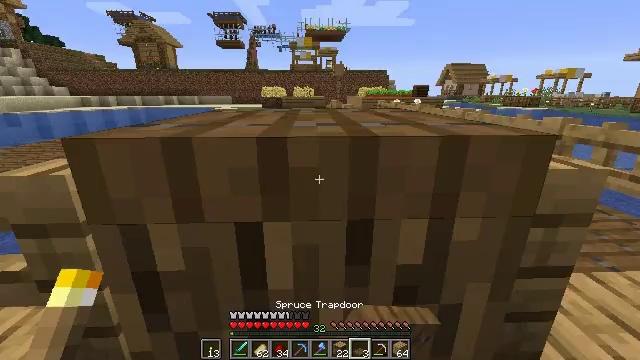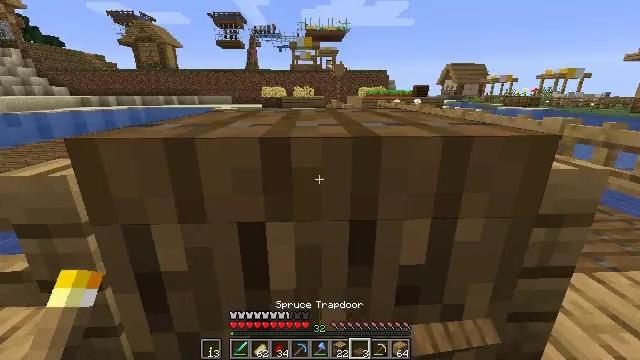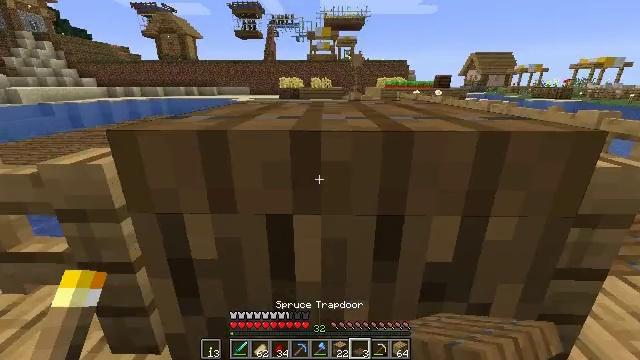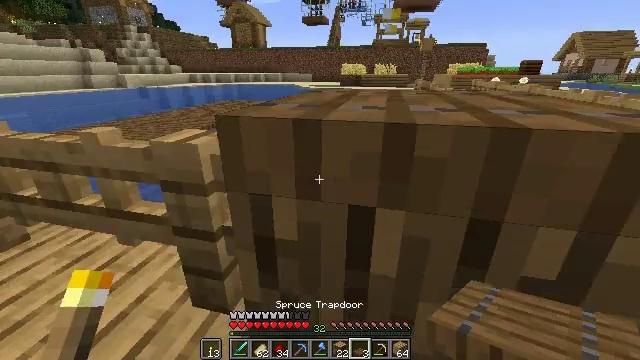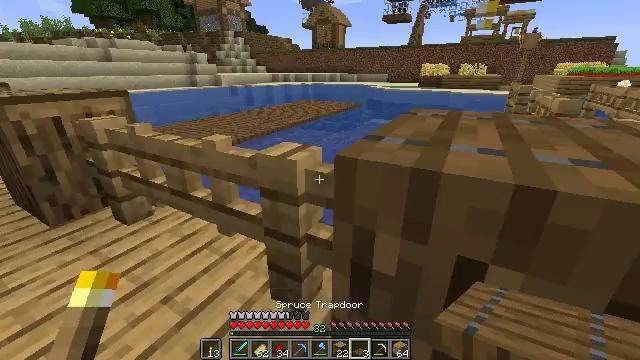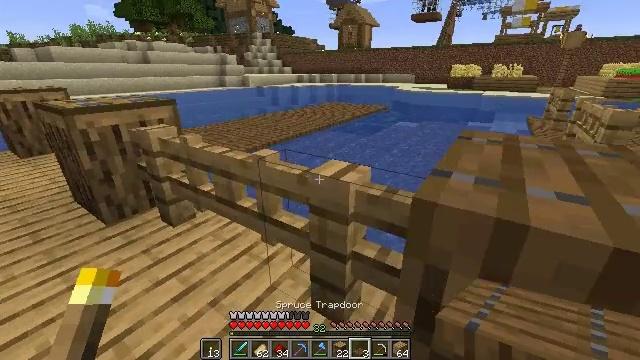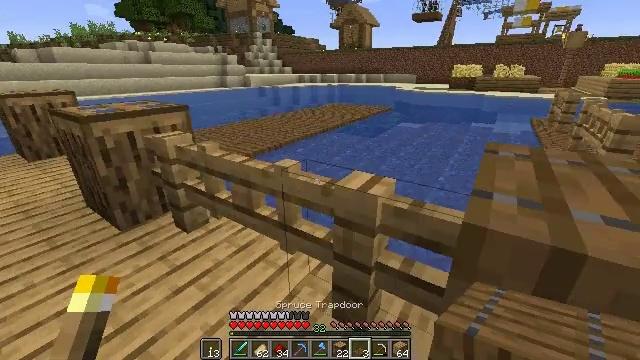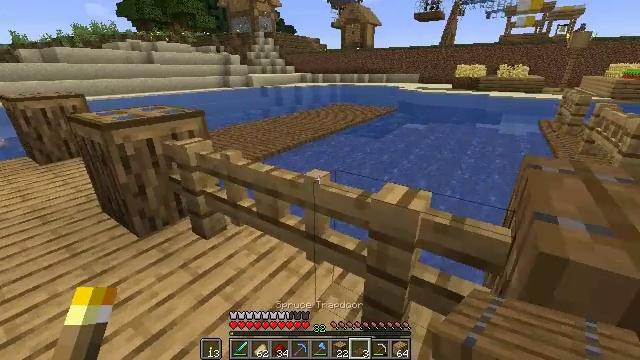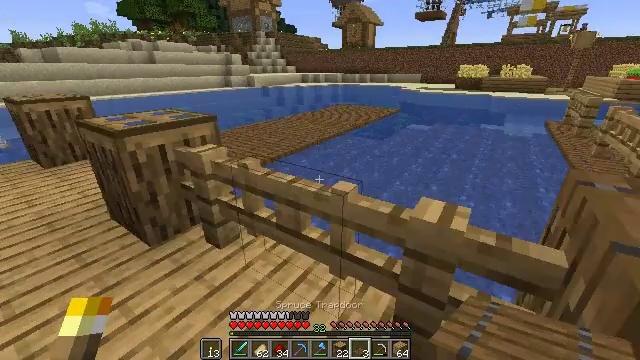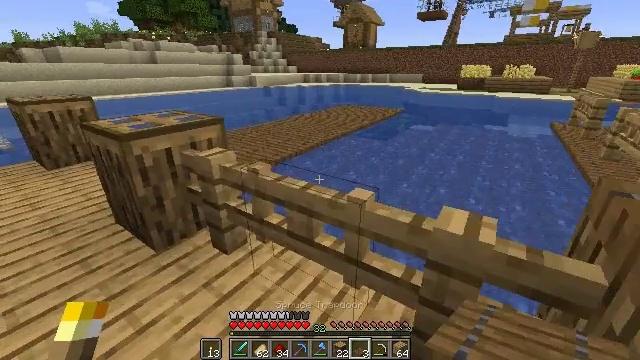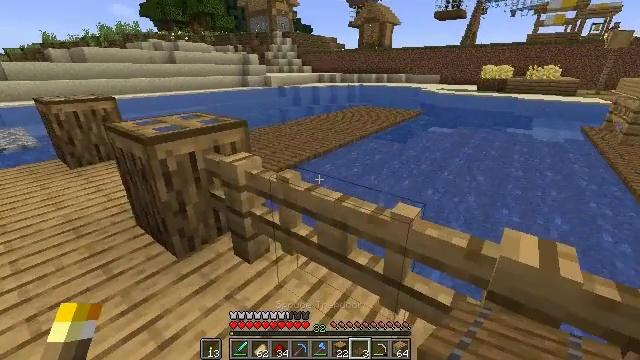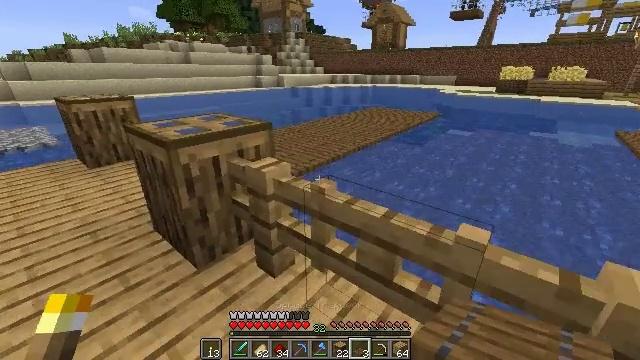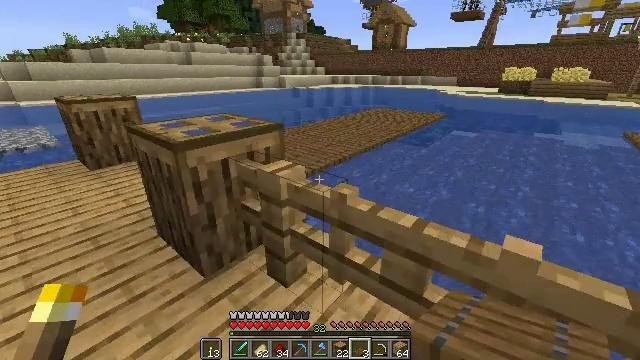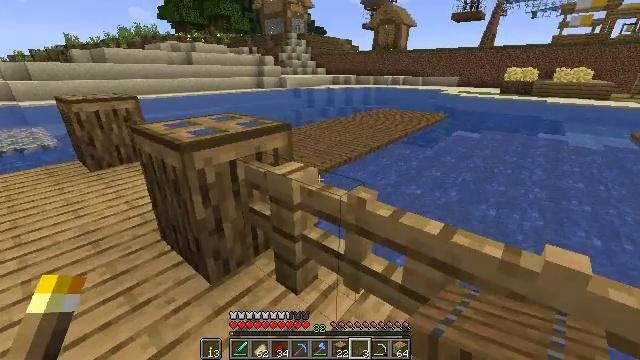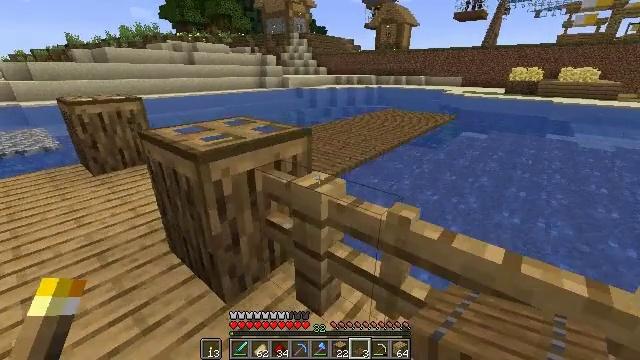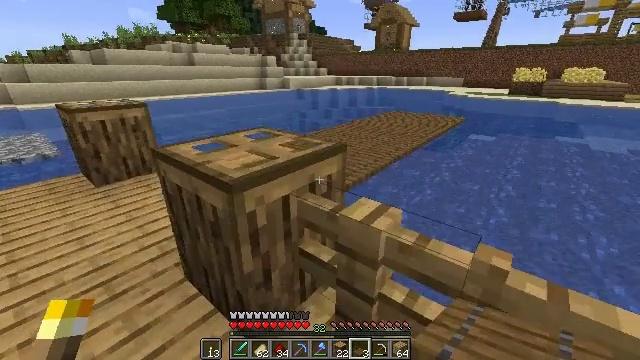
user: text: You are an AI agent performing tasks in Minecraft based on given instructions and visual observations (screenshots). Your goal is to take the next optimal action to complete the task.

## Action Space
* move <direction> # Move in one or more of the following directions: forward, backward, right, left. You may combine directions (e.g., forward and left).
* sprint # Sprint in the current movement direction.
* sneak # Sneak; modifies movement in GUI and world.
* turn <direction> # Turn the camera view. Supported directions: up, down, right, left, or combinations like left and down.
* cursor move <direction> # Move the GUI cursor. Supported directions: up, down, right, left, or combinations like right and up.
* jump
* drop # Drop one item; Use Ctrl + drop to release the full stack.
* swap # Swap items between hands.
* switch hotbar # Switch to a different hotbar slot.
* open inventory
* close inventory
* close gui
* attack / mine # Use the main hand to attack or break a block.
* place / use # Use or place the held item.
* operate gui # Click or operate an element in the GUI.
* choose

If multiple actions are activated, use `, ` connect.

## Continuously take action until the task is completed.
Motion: motion action
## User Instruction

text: Remove the oak trapdoor from its place.
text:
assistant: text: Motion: move left, sneak
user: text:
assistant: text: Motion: move left, sneak, turn left and down
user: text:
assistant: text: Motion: move left, turn left and down
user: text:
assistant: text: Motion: move left, turn left
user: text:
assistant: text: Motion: move left, turn left
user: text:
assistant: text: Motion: move left
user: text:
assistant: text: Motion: move forward and move left
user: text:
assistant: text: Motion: move forward and move left
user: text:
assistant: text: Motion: move forward and move left
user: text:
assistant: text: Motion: move forward and move left, turn left
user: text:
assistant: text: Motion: move forward and move left, turn left
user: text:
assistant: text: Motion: move forward and move left
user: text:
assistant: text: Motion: move forward and move left
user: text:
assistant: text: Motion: move forward and move left
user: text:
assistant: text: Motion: move forward and move left
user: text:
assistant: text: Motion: move forward and move left
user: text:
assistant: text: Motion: move forward and move left, turn right
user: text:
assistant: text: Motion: move forward and move left, turn right and down
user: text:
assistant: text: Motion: move left, turn right
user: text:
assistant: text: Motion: move left, turn right
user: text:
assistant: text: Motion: move left, turn right and down
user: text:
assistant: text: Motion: turn right and down
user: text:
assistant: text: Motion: turn right and down
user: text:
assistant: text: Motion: no_op
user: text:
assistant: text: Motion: no_op
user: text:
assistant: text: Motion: turn right
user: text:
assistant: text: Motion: turn right
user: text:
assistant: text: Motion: no_op
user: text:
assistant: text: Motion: no_op
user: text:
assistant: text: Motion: no_op